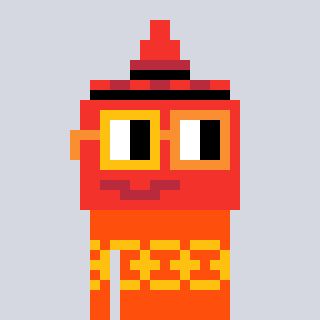
a pixel art character with square yellow and orange glasses, a ketchup-shaped head and a orange-colored body on a cool background